Here is the envelope spectrum of one vibration snapshot from a rolling-element bearing, with each characteristic fault-frequency family marked on the frequency axis. What is the most likely bearing condition (normal, inner_race, outer_race, ball)?
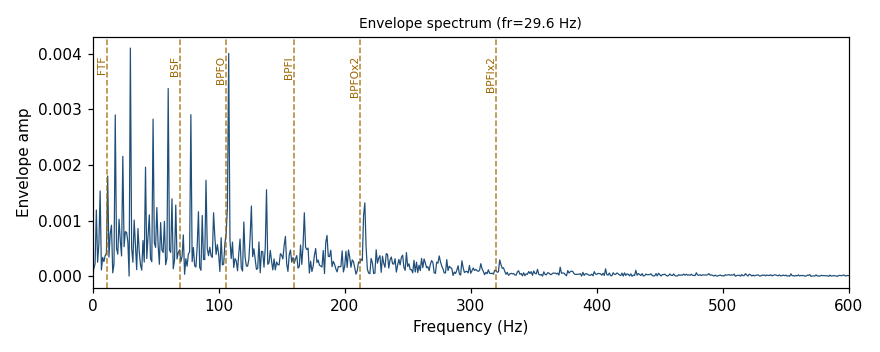
Answer: outer_race